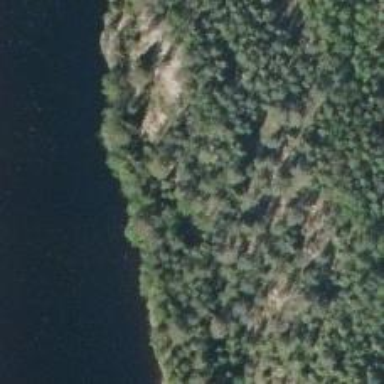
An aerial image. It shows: Cliff in nature.